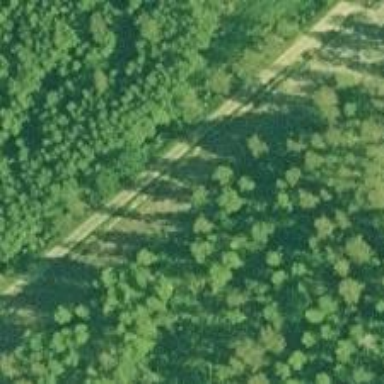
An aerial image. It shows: Asphalt track with agricultural setting.